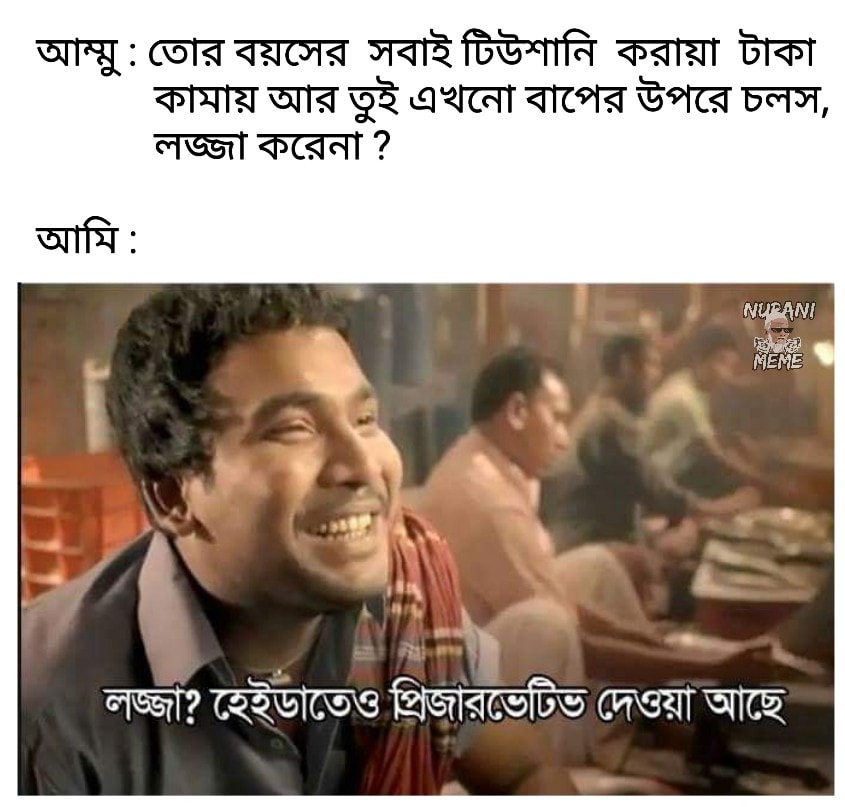
Text: আম্মুঃ তোর বয়সের সবাই টিউশনি করায়া টাকা কামায় আর তুই এখনো বাপের উপরে চলস , লজ্জা করেনা ? আমিঃ লজ্জা ? হেইডাতেও প্রিজারভেটিভ দেওয়া আছে
Label: Non Hate